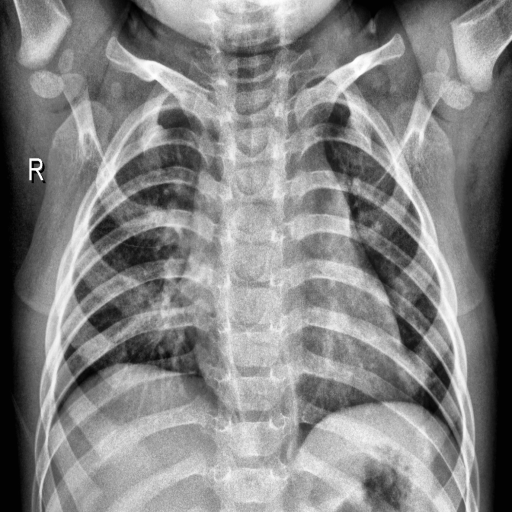
Finding: NORMAL